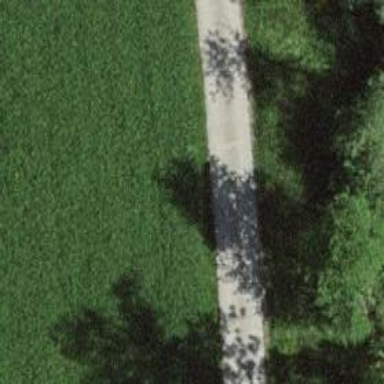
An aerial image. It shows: Track with grade 1 quality.